Question: How to trim the unwanted space in table data's up and down cell?
For your reference:

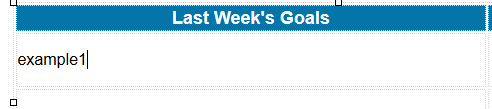
Answer: Right click the table to go into table properties and make sure you don't have padding set, or style option of line-height set. If those aren't wrong you can force the line-height with:
'''
line-height:18px!important;
'''
change 18px to the size that makes sense for the font size you are using.
It would really be best to figure out where that style is coming from instead though.